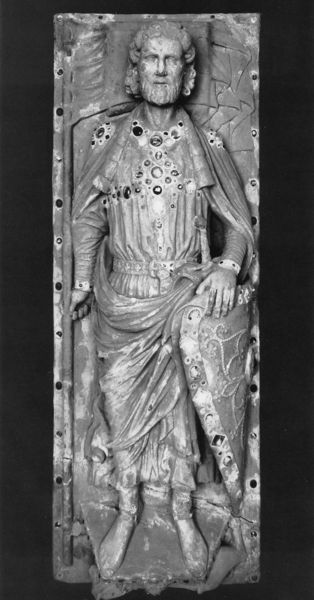
Titel: Grabtumba des Grafen Wiprecht von Groitzsch (gest. 1124)
Standort: Pegau, St. Laurentius (EU - D - Sachsen)
Schlagwörter: hand, mann, grau, gürtel, bart, falten, gesicht, stein, figur, gewand, mantel, person, edelsteine, front, frontal, locken, relief, füße, liegen, stab, fahne, verzierung, metall, edel, nägel, foto, schild, deckel, schwert, orden, ritter, rüstung, sarg, grab, grabmal, sarkophag, sargdeckel, ritterschild